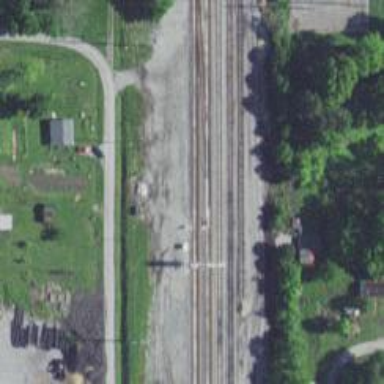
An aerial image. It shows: Abandoned railway.